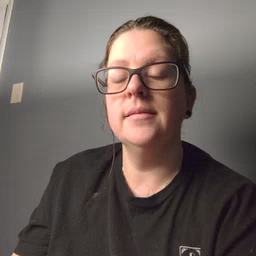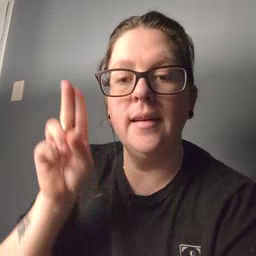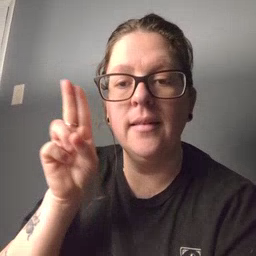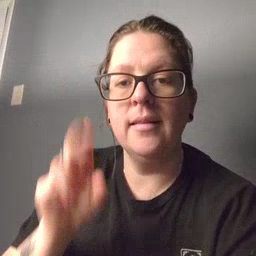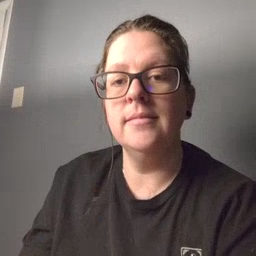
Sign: uncle